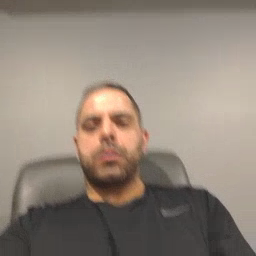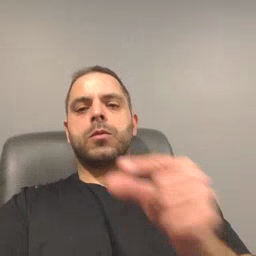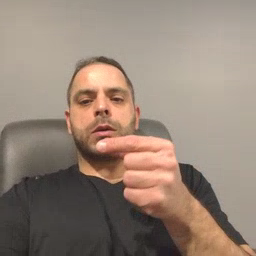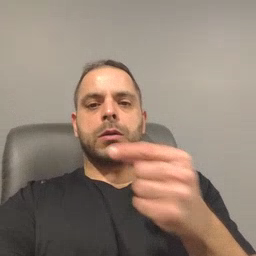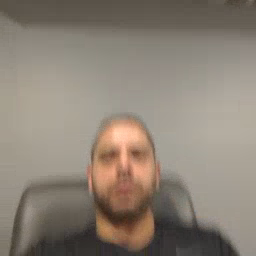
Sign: green